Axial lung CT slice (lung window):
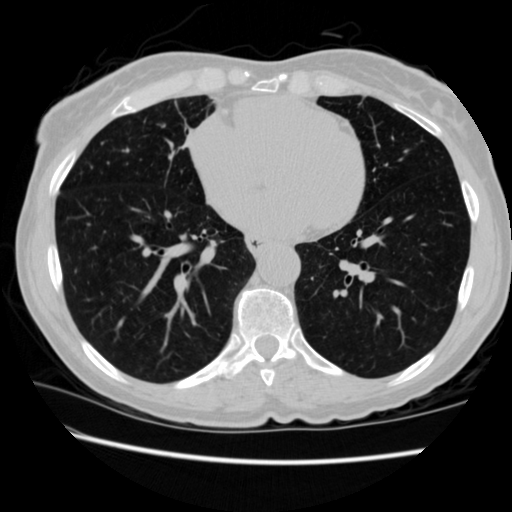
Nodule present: yes
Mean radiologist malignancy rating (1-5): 3.5